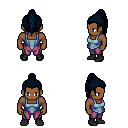
a pixel art fantasy rpg character, male body template, human, dark skin, blue vest, magenta pants, raven long topknot hairstyle, black shoes, four views (front, back, left, right), 2x2 character sprite sheet, small pixel art, hard edges, no anti-aliasing